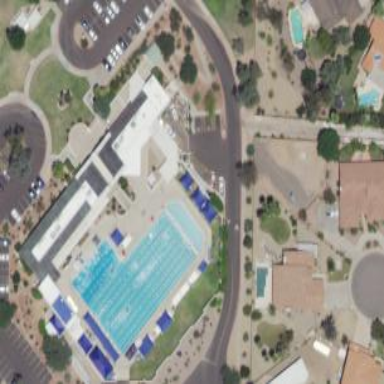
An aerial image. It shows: Sports center specializing in swimming activities located on leisure land.